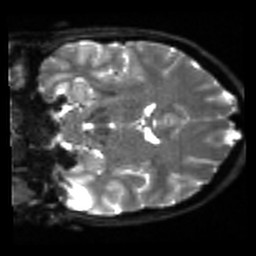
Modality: sbref
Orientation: coronal
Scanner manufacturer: siemens
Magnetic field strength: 3 T
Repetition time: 4 s
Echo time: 0.0594 s